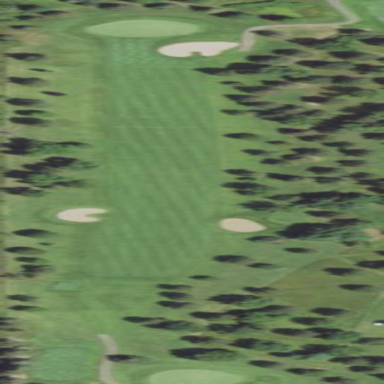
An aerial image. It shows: Rough grassy area used for golf.